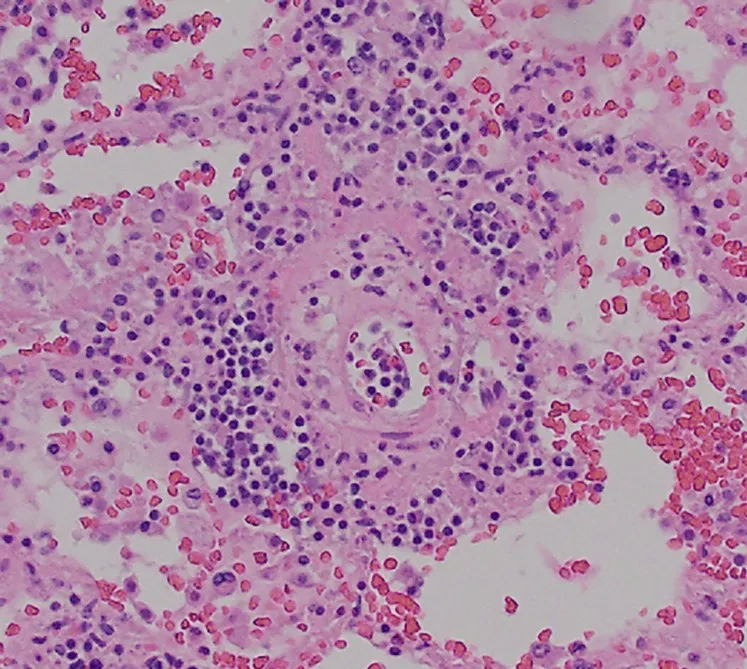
Right lung, middle lobe showing a perivascular lymphoplasmacytic infiltration (400x, H&E).
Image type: pathology (h&e)